Question: What is the issue date?
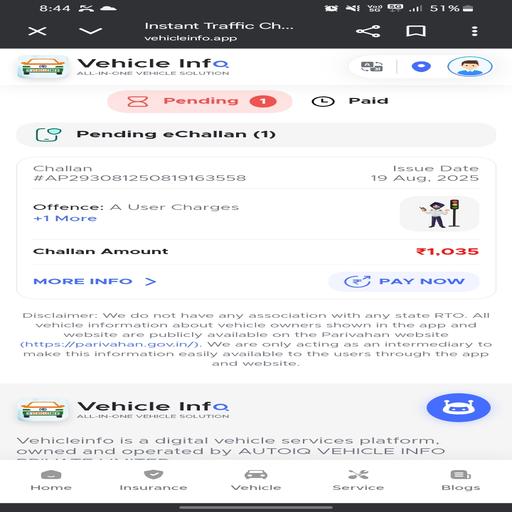
Answer: 19-08-2025 00:00